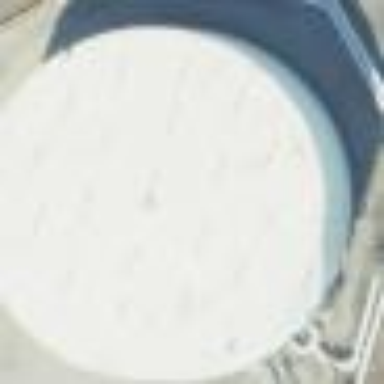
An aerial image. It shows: Storage tank created as man-made structure.